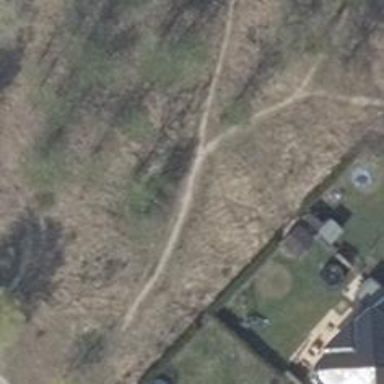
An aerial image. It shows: Ground path.